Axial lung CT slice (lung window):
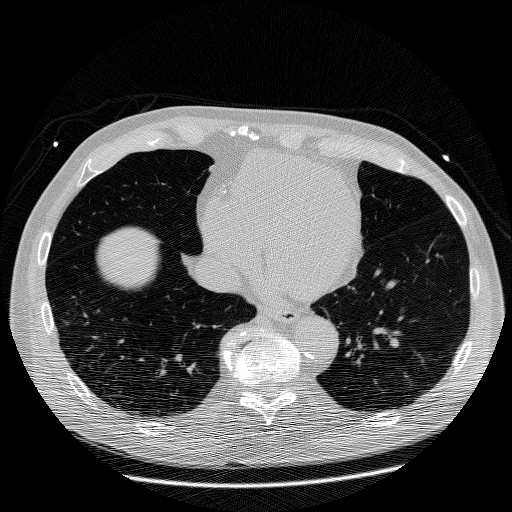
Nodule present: no